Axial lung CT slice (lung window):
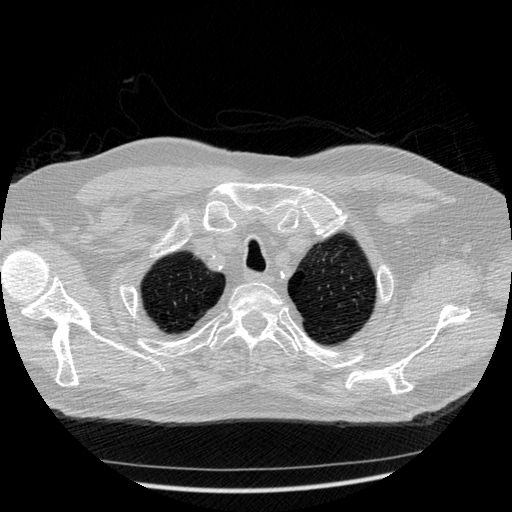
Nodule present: no